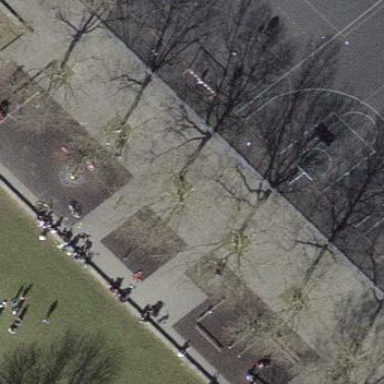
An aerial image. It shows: Playground area for leisure activities on the land.